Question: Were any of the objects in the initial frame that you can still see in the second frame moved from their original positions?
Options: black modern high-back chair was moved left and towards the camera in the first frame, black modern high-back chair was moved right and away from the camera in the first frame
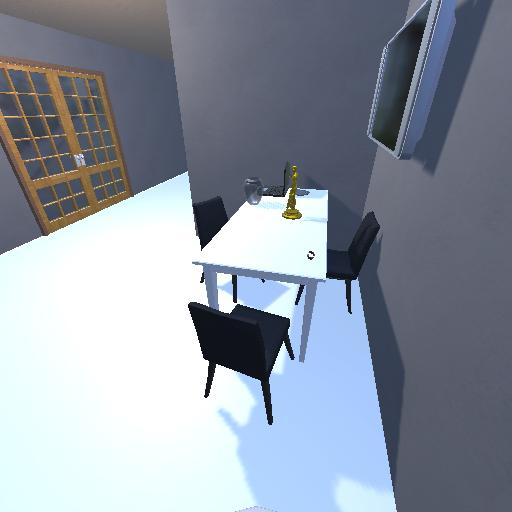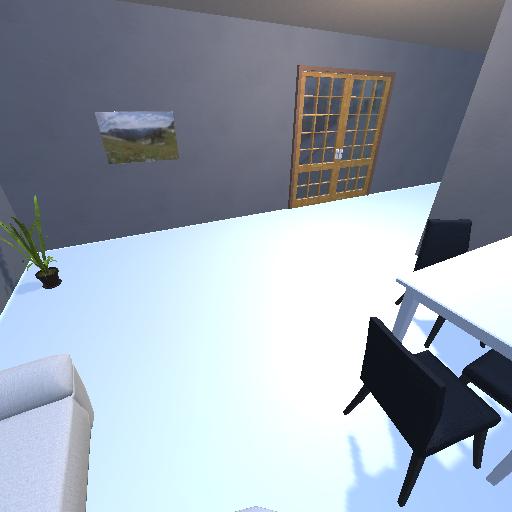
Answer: black modern high-back chair was moved left and towards the camera in the first frame